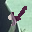
Label: 4